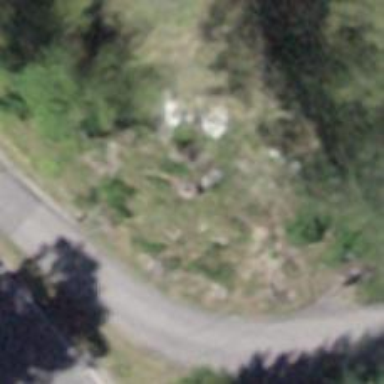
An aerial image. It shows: Bus stop along the road.